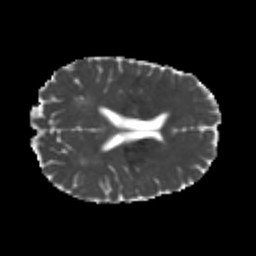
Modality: MD
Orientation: axial
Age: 20
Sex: male
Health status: healthy
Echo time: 0.074 s